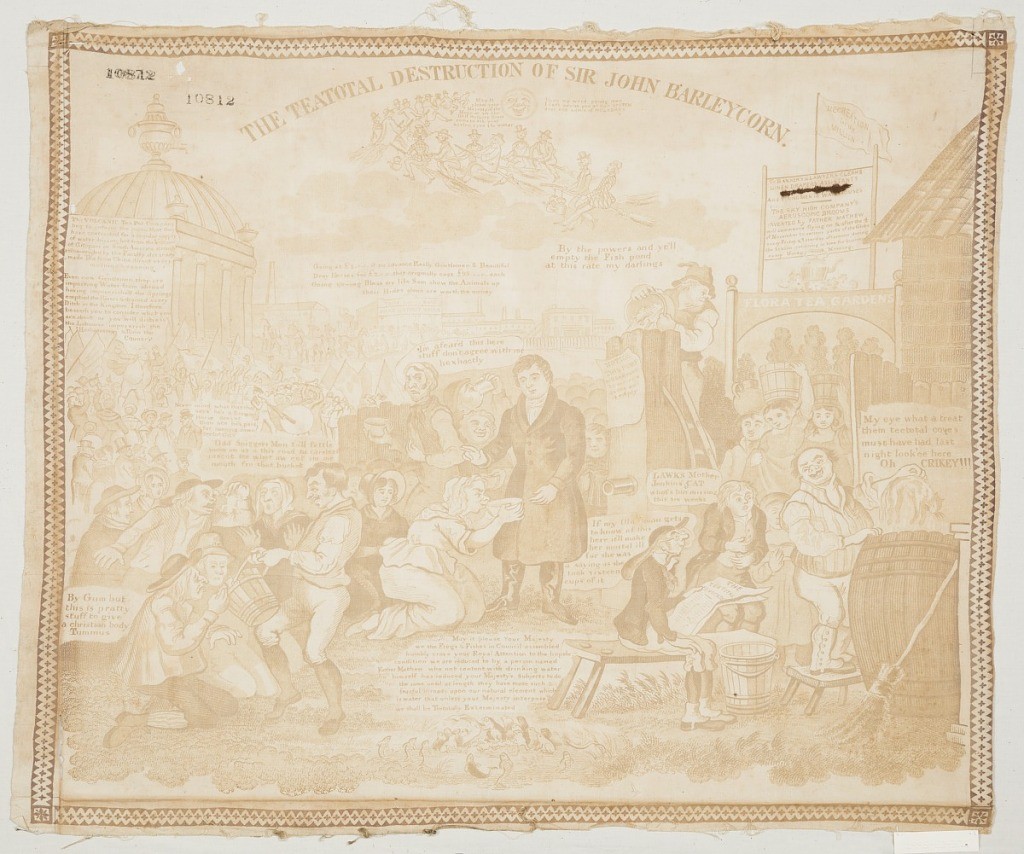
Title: The Teatotal Destruction of Sir John Barleycorn
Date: early 19th century
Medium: cotton Technique: printed on plain weave
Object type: Broadside
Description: Picture full of people and captions set up like a cartoon within a diamond border. In brown on white.

"May it please your Majesty of the Moon we are the Half Holyday Coves come to ask you advice upon the matter"
"Upon my word young men I can't advise you as our SYSTEM does not admit of HOLYDAYS"
"The VOLCANIC Tea Pot Company beg to inform the public that they have contracted for a regular supply of water hissing hot from the Volcano of Cotopaxi in South America strongly recommed by the Faculty also readymade Tea from China direct every morning & evening.
Even now Gentlemen they are importing Water from abroad having impoverished the Springs emptied the Rivers & drained every Ditch in the Kingdom. I therefor beseech you to consider what you are about or you will distress the Labouror, impoverish the Husbandman & Ruin the Country."
"Going at (pound sign) 2-0-0 if no advance  Really Gentlemen 8 Beautiful Dray Horses for (pound sign) 2-0-0 that originally cost (pound sign) 95-0-0 each Going go-ing Bless my life Sam show the Animals up their Hides alone are woth the money"
"By the powers and ye'll empty the Fish pond at this rate my darlings"
"RECREATION for the MILLION"
"To BANKERS & LAWYERS CLERKS LINEN DRAPERS ASSISTANTS and YOUNG MEN in WAREHOUSES
THE SKYHIGH COMPANY'S AEROSCOPIC BROOMS INVENTED BY FATHER MATHEW will commence flying on & after the 4 of November to various parts of the Globe every Friday and Saturday afternoon during the Season returning in time for business every Monday morning"
"I'm afraid this here stuff don't agree with me hexactly"
"Never mind what that chap says he's a Brewers Horse doesn't thou see he's paid for running down teetotalers"
"Odd Sniggers Mon ta'll fettle some on us a this road ta careless rascot see whot aw get im me mouth fro that bucket"
"NOTICE THIS PUMP will be closed tomorrow as the well is empty"
"By Gum but this is a pratty stuff to give a christian body Tummus"
"May it please your Majesty we Frogs and Fishes in Council assembled humbly crave your Royal Attention to the hopeless condition wea are reduced to by a person named Father Mathew  who not content with drinking water himself had indiced your Majesty's Subjects to do the same until at length they have made such upon our natural element which is water that unless your Majesty interpose we shall be Teetotally Exterminated"
"My ete what a treat them teetotal coves must have had last night look'ee here Oh CRIKEY"
"LAWKS Mother Jenkins CAT whots bin missing this six weeks"
"If my Old Oman get to know of this here it'll make her mortal ill for she was a saying as she took sixteen cups of it"